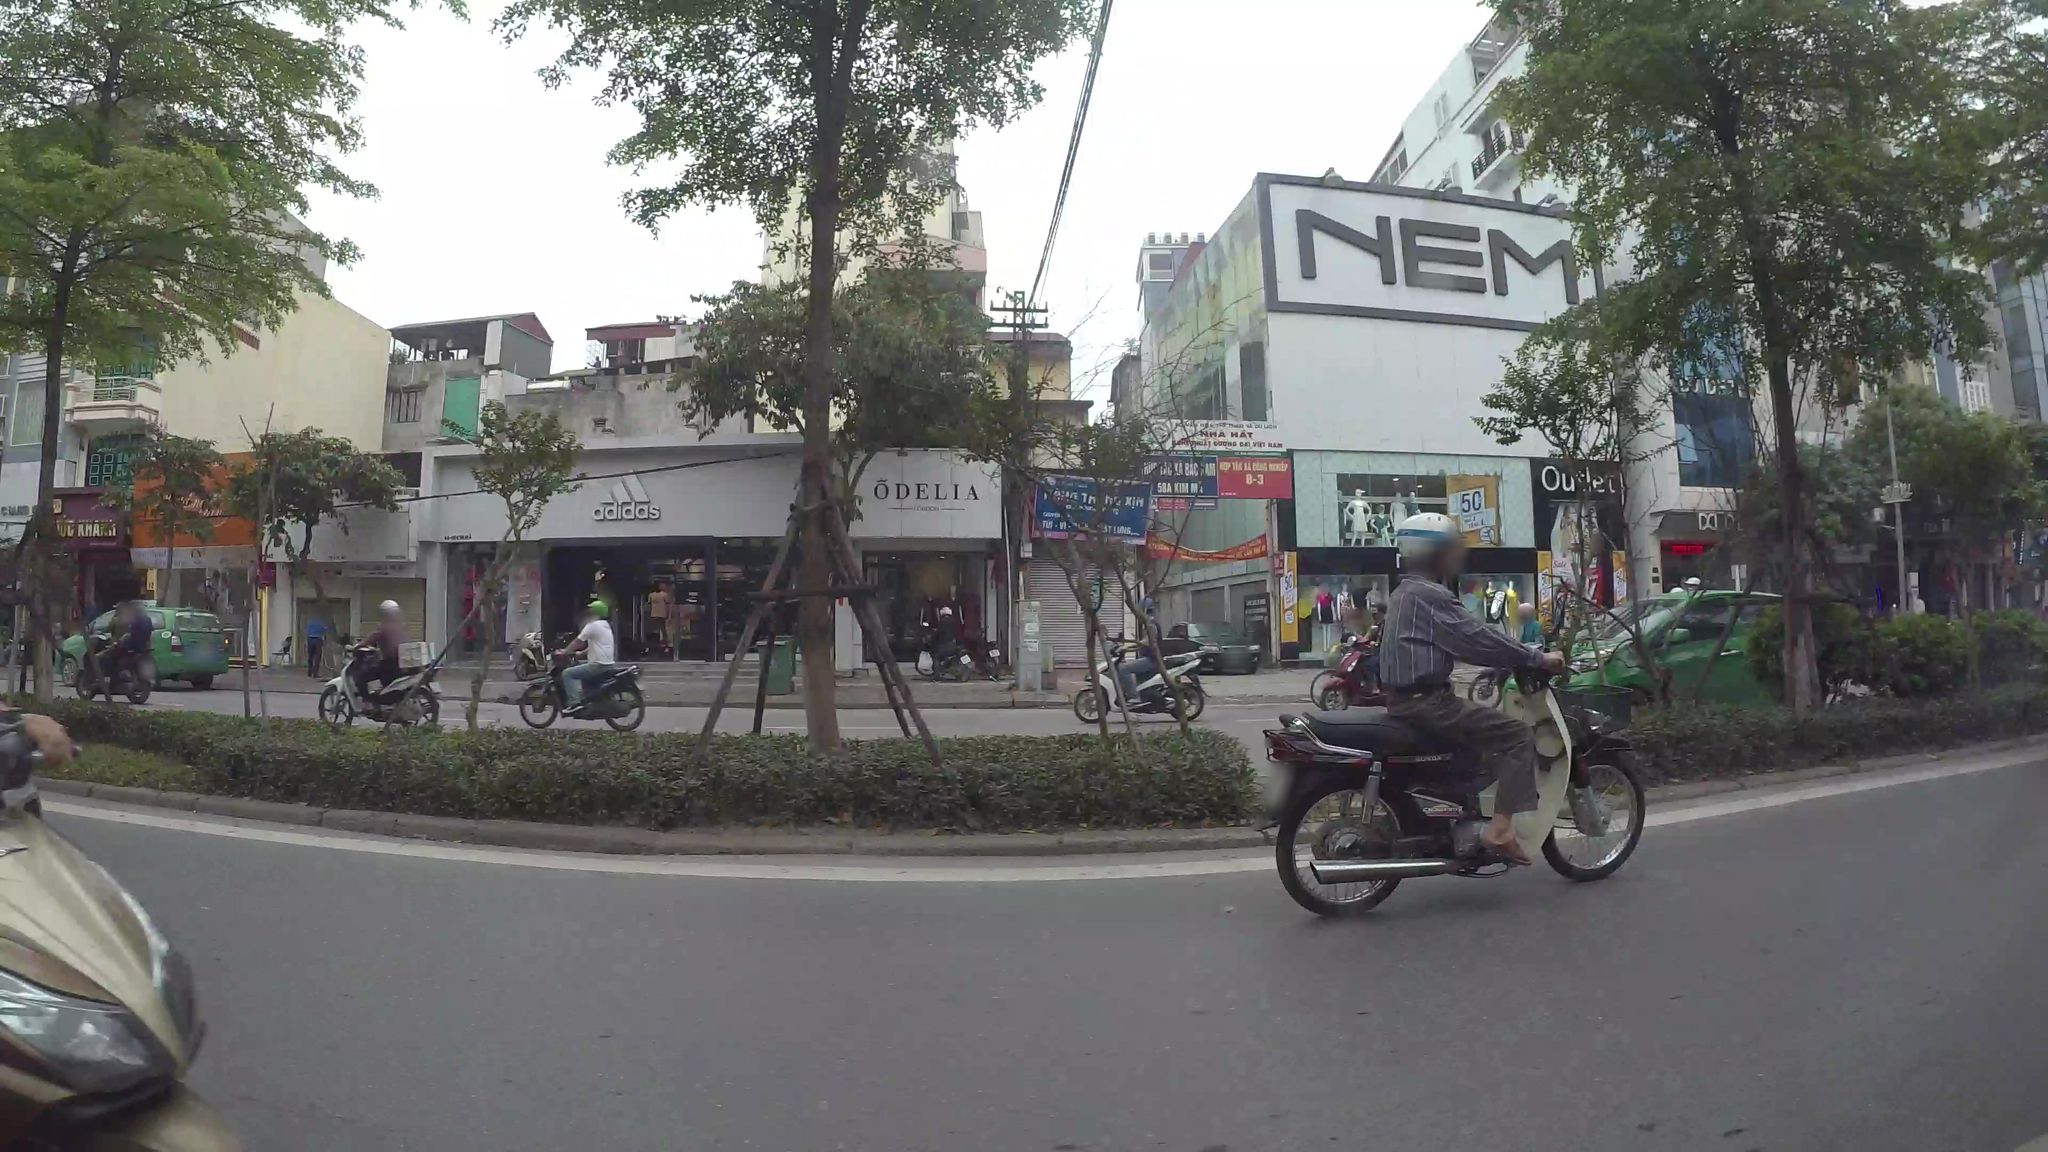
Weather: clear
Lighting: day
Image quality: good
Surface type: driving surface
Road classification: secondary
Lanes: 2
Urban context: urban centre
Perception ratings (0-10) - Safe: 8.55, Lively: 9.14, Beautiful: 3.12, Boring: 4.07, Depressing: 2.42, Wealthy: 6.52